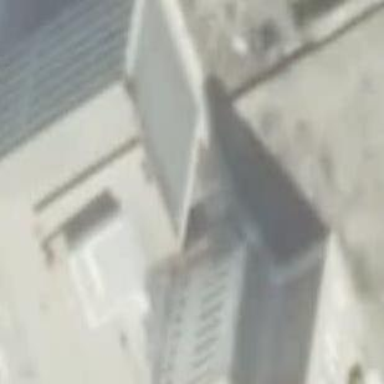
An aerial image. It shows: Part of building.